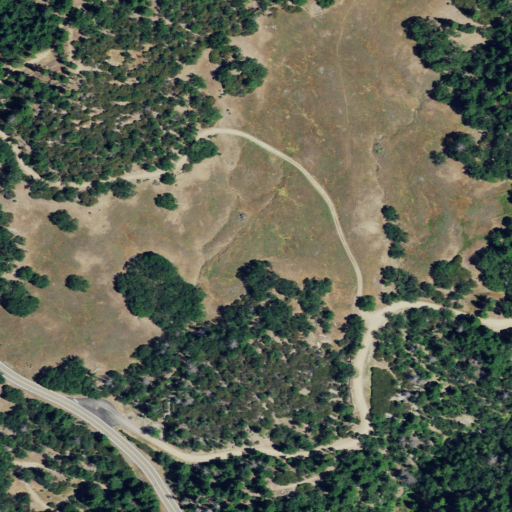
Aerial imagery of plain(s) in California named Scott Glades containing shrub, grassland, mixed forest, evergreen forest, open development, and low intensity development